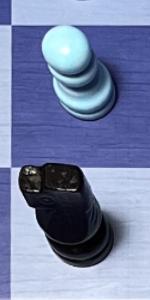
Label: Knight_Black